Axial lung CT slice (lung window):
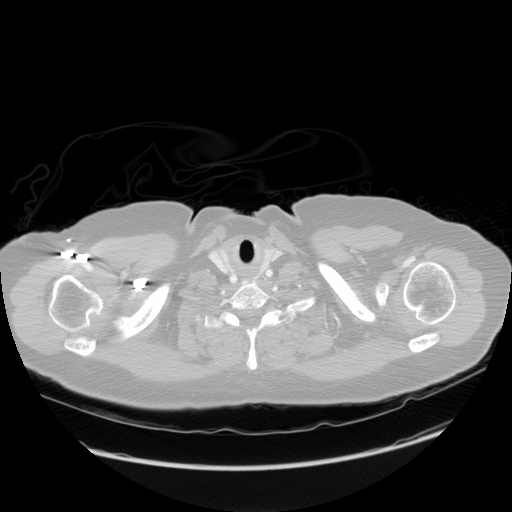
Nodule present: no